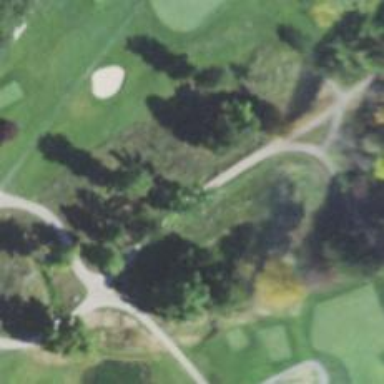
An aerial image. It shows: Path used for both walking and golf.